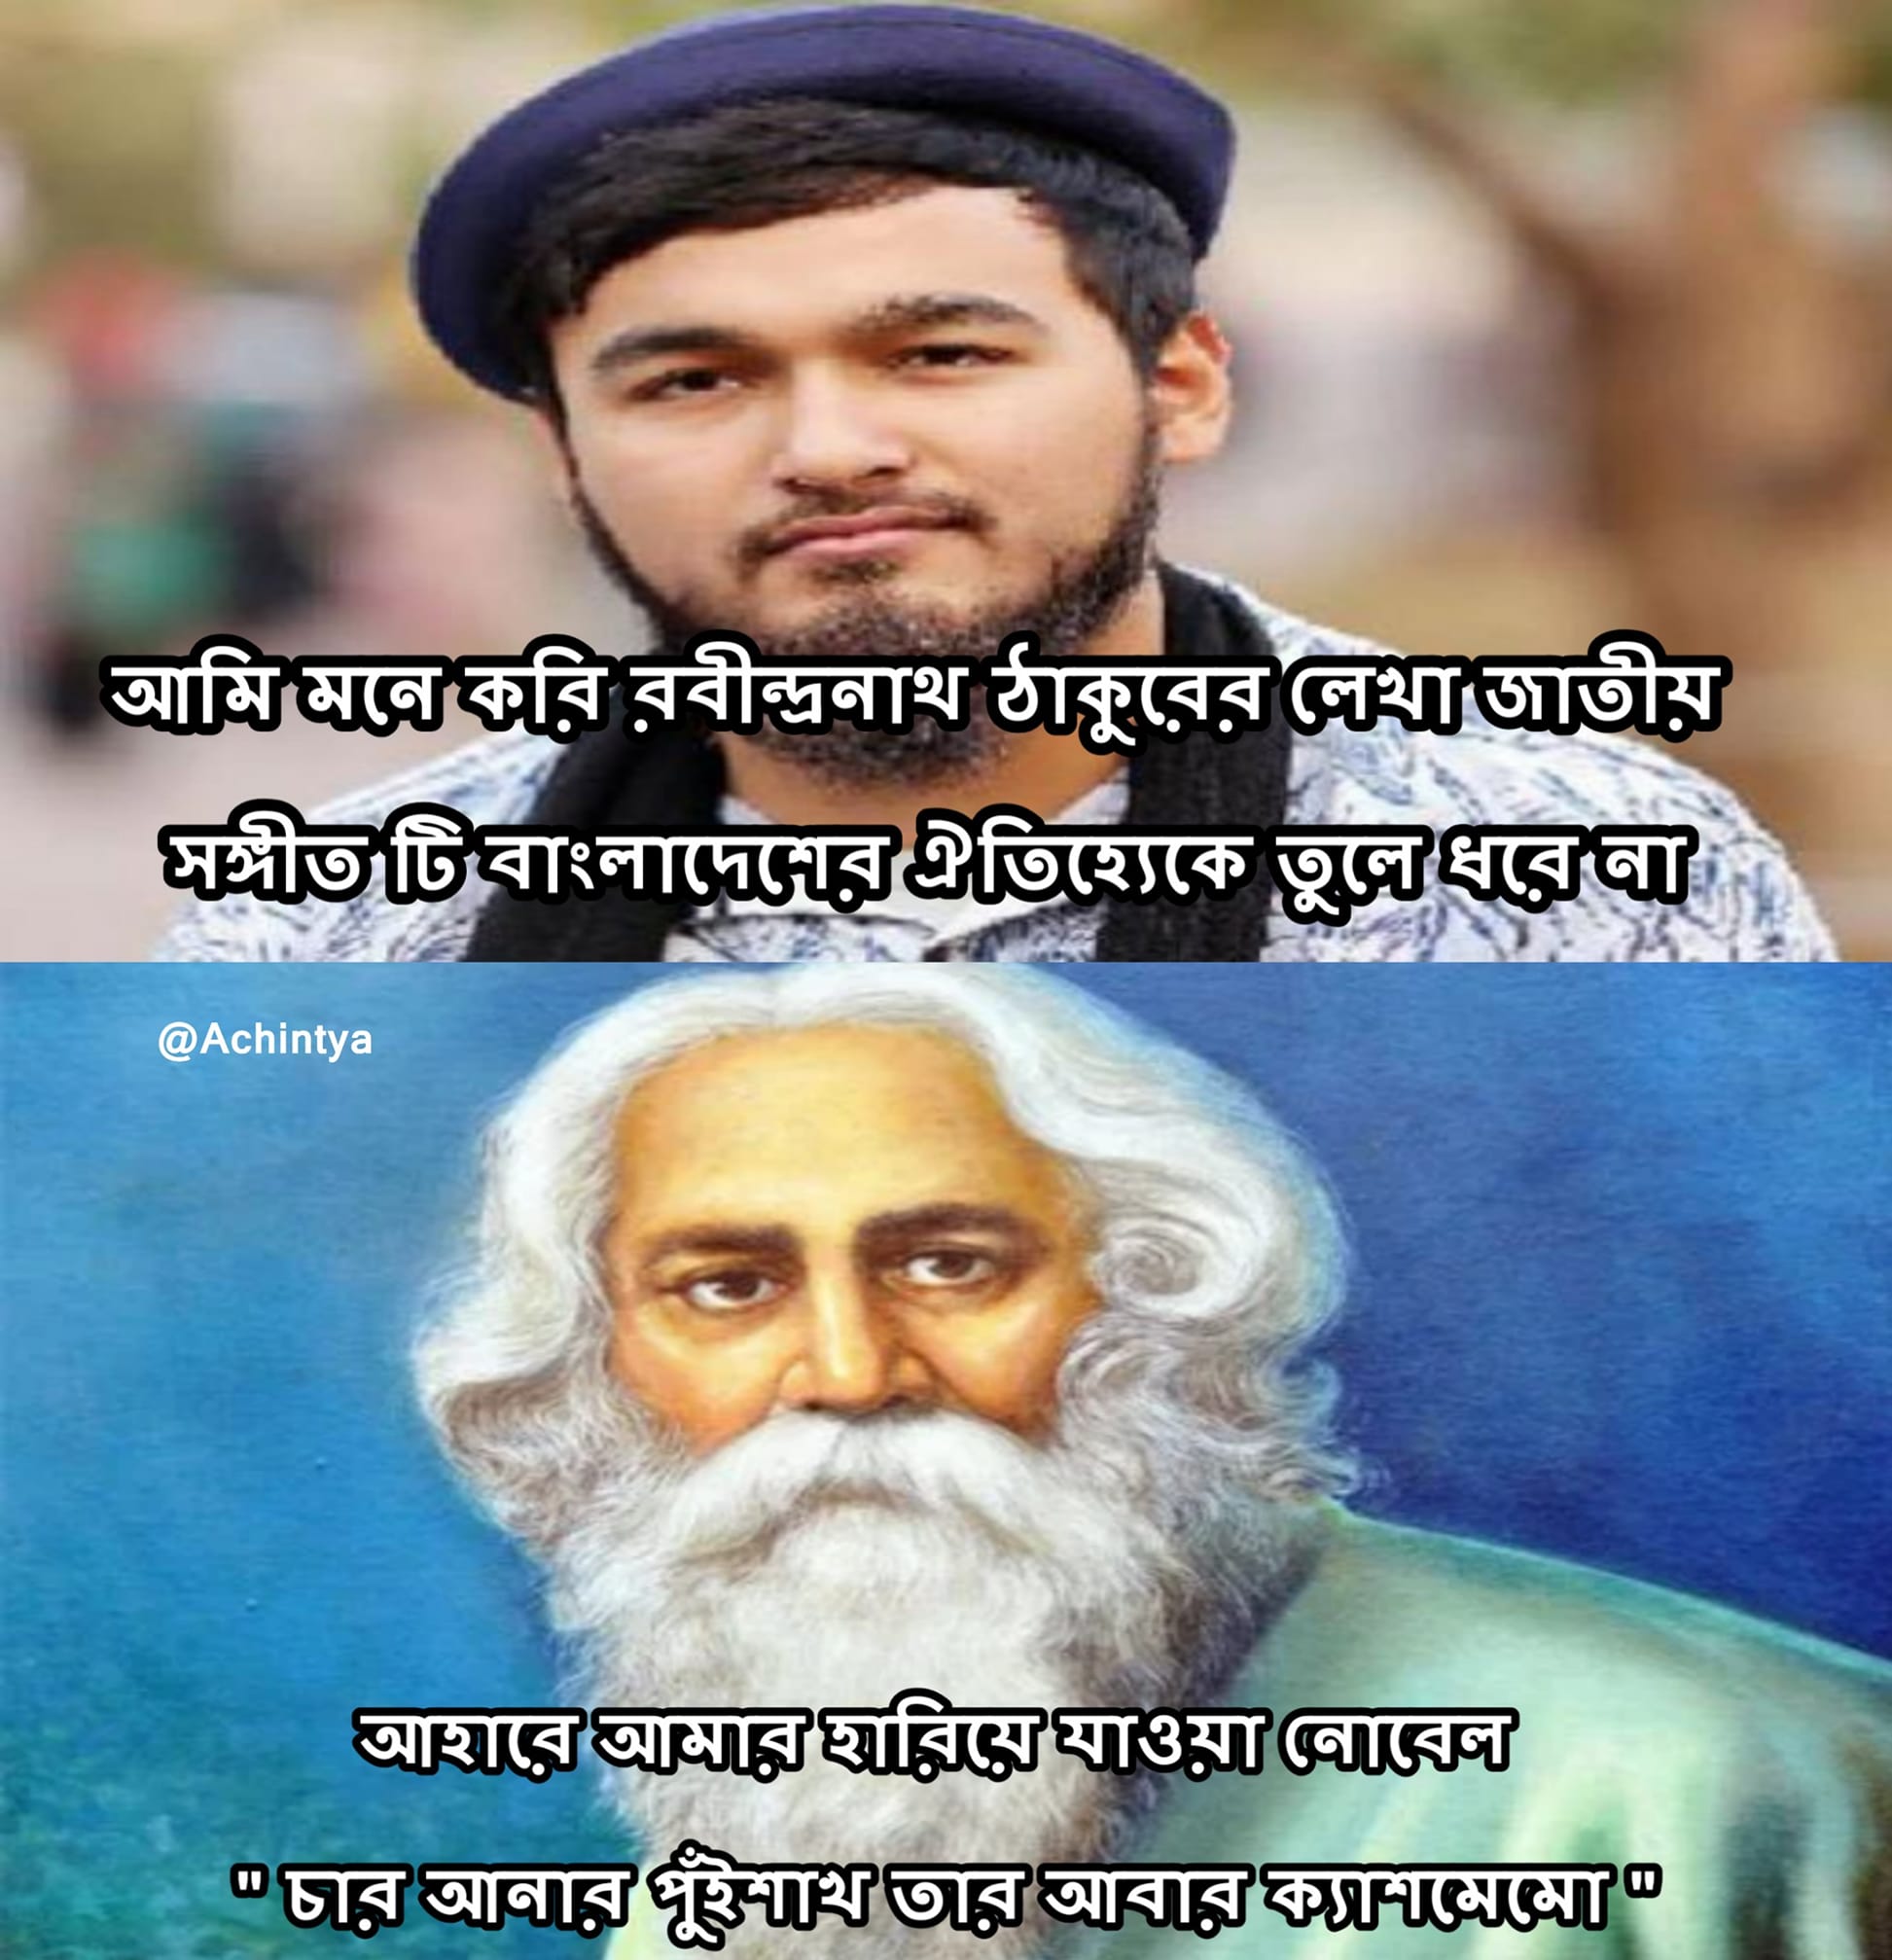
Caption: আমি মনে করি রবীন্দ্রনাথ ঠাকুরের লেখা জাতীয় সঙ্গীত টি বাংলাদেশের ঐতিহ্যকে তুলে ধরে না     আহারে আমার হারিয়ে যাওয়া নোবেল    " চার আনার পুইশাখ তার আবার ক্যাশমেমো "
Label: hate